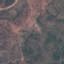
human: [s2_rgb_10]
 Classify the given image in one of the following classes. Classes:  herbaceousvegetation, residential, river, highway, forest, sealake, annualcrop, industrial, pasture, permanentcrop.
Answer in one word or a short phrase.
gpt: HerbaceousVegetation